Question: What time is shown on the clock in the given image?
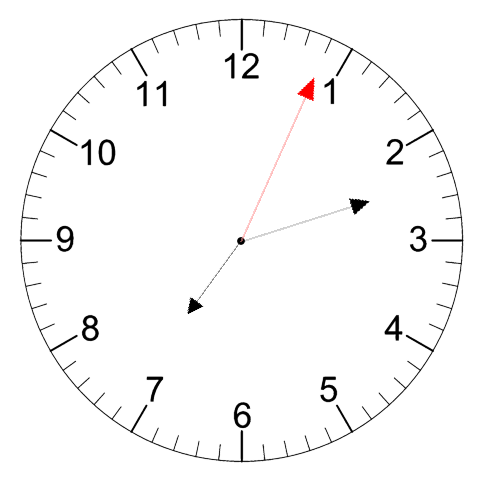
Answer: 07:12:04